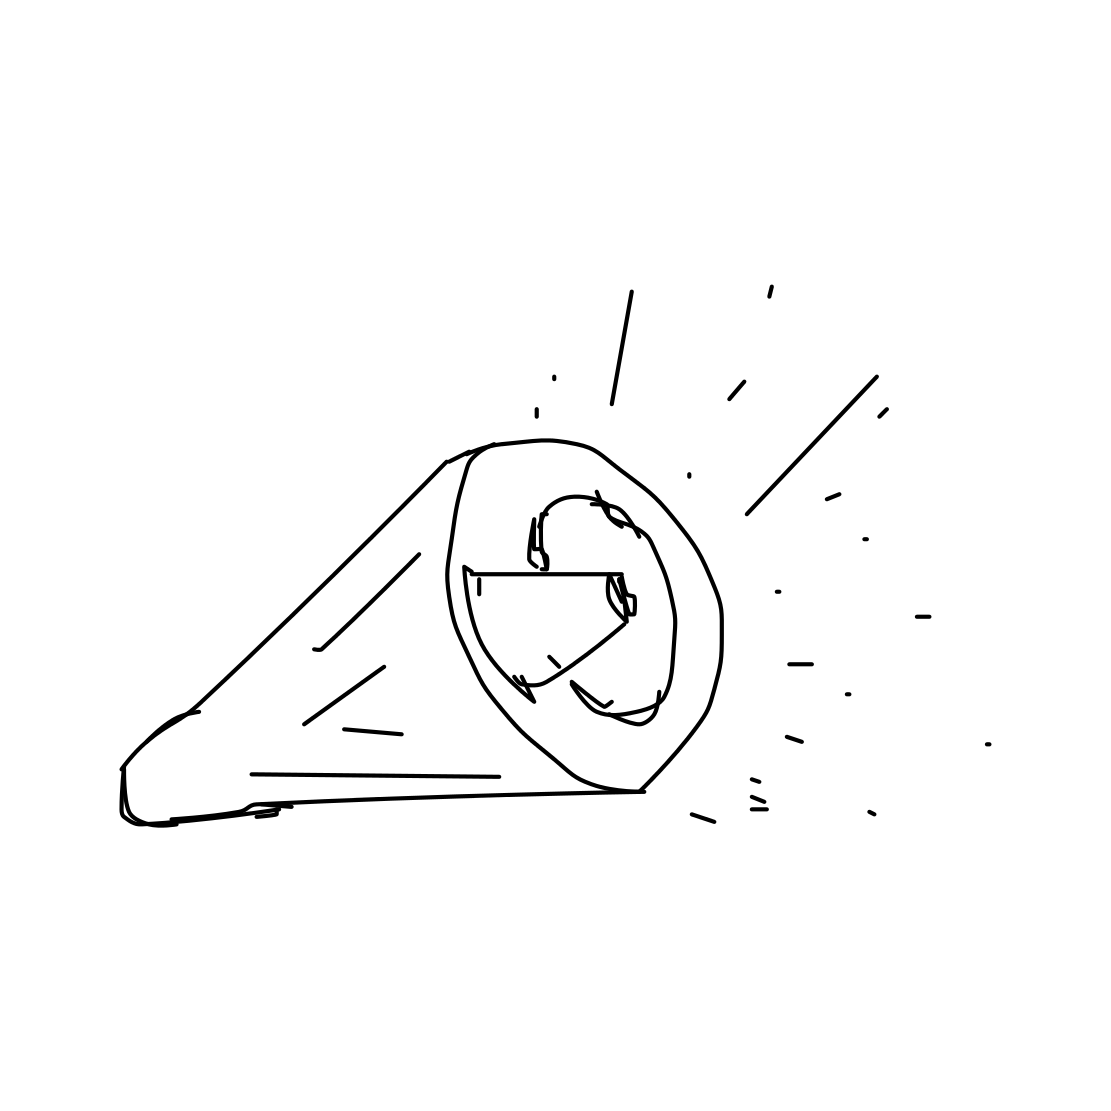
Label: loudspeaker